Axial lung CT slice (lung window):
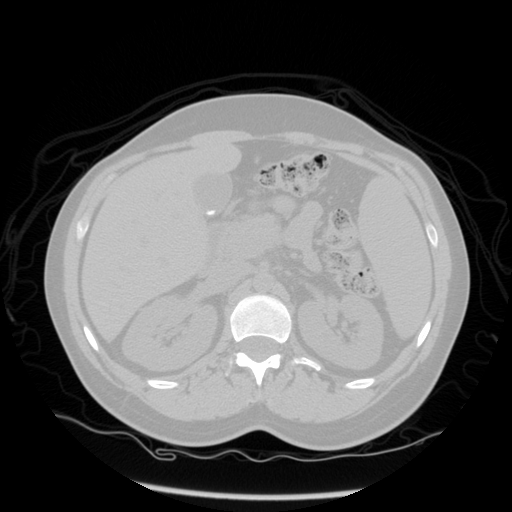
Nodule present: no